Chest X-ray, PA view. Patient: 40 years old, sex M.
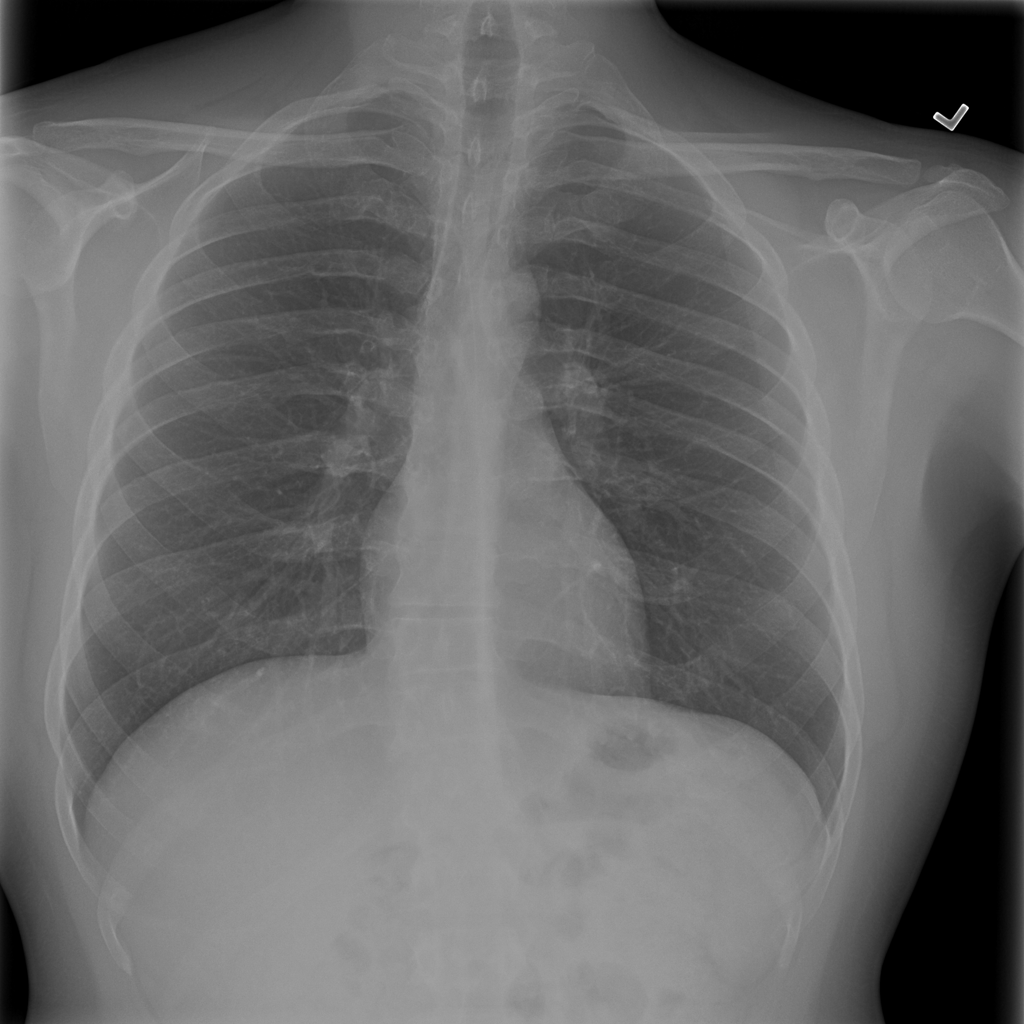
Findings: No Finding